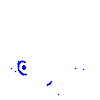
Particle: pion